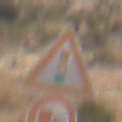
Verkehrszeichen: Lichtzeichenanlage
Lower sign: UeberholverbotKraftfahrzeuge
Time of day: Midday
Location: Outdoor (Nature)
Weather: PartlyCloudy
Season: NotSpecified
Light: Natural